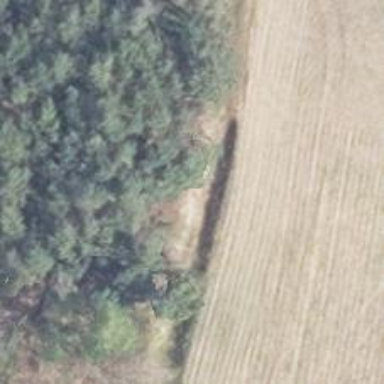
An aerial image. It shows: Hunting stand.